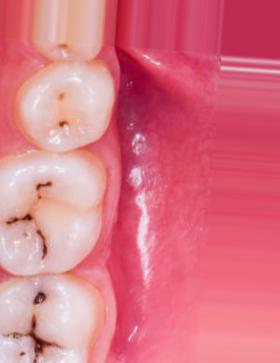
Condition: Caries